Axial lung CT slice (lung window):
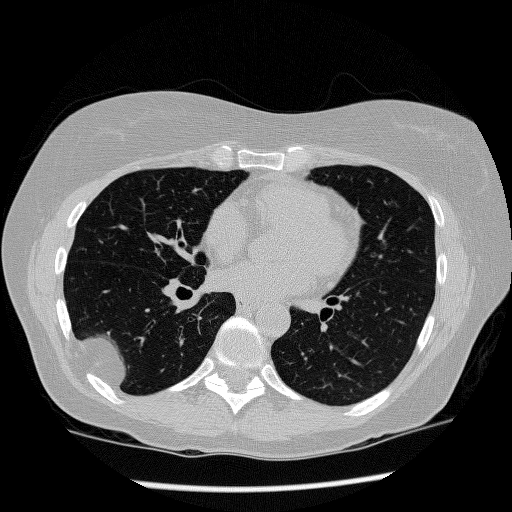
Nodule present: no